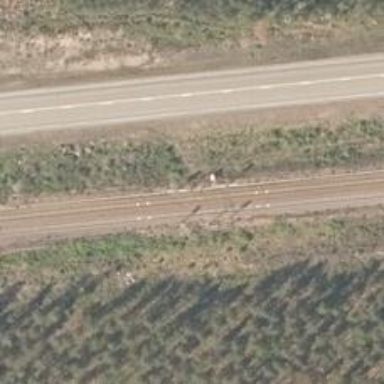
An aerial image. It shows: Railway signal.